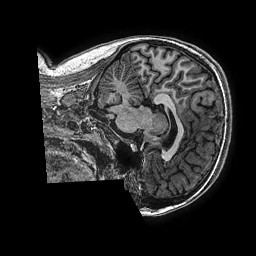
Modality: T1w
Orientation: sagittal
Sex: female
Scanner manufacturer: ge
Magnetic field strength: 3 T
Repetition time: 0.00766 s
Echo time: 0.003476 s